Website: home-depot
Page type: billing-address
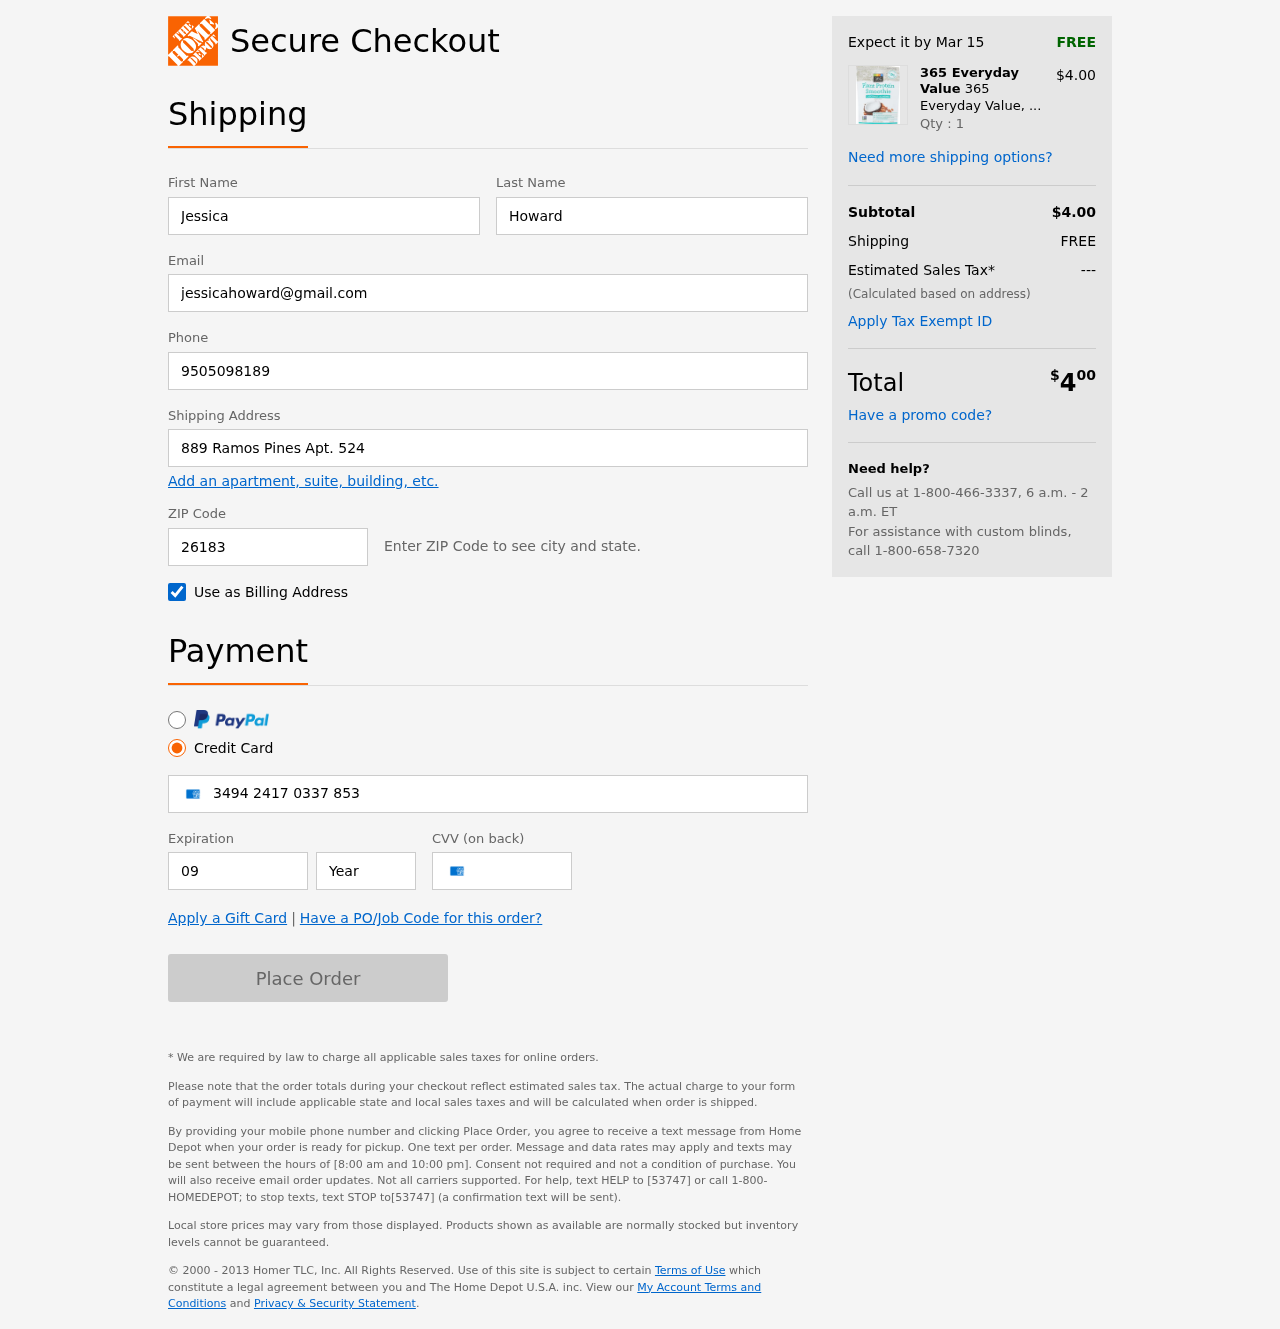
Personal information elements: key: PII_FIRSTNAME
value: Jessica
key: PII_LASTNAME
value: Howard
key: PII_EMAIL
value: jessicahoward@gmail.com
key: PII_PHONE
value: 9505098189
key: PII_STREET
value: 889 Ramos Pines Apt. 524
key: PII_POSTCODE
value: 26183
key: PII_CARD_NUMBER
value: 3494 2417 0337 853
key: PII_CARD_EXPIRY_MONTH
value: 09
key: PII_CARD_CVV
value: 0459
Product elements: key: PRODUCT1_BRAND
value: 365 Everyday Value
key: PRODUCT1_NAME
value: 365 Everyday Value, Plant Protein Smoothie, Coconut Almond, 9 oz
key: PRODUCT1_PRICE
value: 4
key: PRODUCT1_QUANTITY
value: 1
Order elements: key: ORDER_DELIVERY_DATE
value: Mar 15
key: ORDER_SUBTOTAL
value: $4.00
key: ORDER_SHIPPING_COST
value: FREE
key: ORDER_TAX
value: ---
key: ORDER_TOTAL2
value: $400